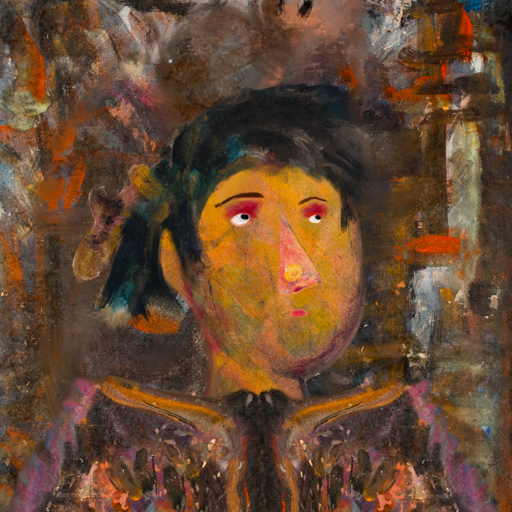
Background: GypsyQueen, Head And Neck Side: Gypsy_Mother, Face Side: Irani, Bust: Gypsy_Queen, Hair Side: Pipe, Head Accessory: Blank, Second Necklace: Blank, Necklace: Blank, Baby: Blank